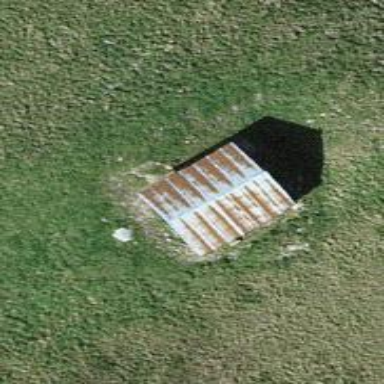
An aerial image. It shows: Shed.